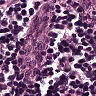
Metastatic tissue present: no